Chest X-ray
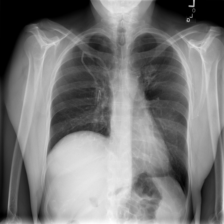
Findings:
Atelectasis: negative
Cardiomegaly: negative
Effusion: negative
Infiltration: negative
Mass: negative
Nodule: negative
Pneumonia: negative
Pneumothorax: negative
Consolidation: negative
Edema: negative
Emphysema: negative
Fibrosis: negative
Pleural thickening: negative
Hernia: negative